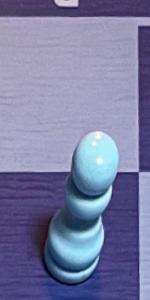
Label: Pawn_White